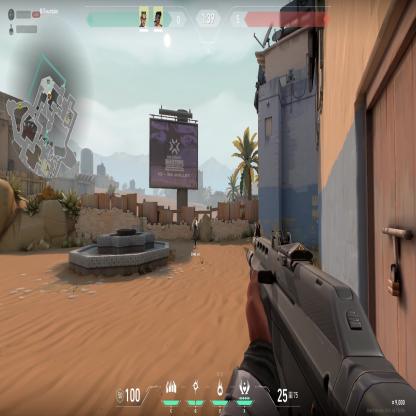
Label: teammate